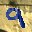
Label: 9